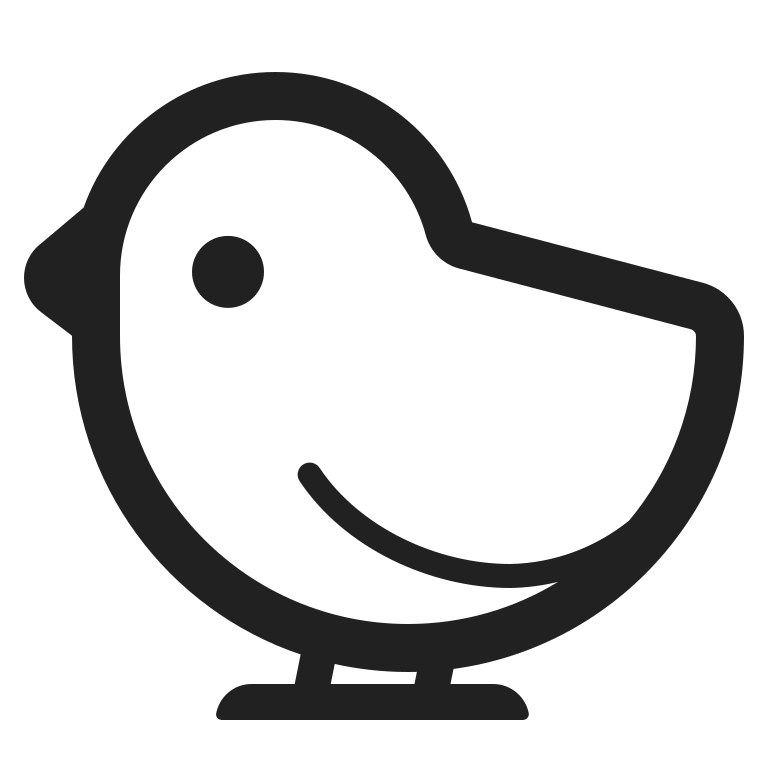
baby chick high contrast